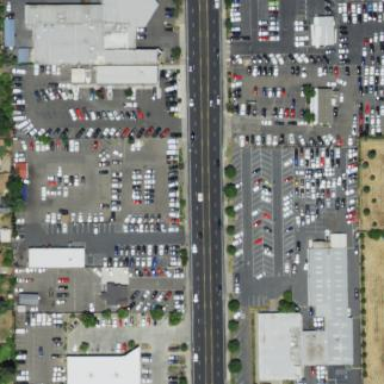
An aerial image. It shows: Commercial area.